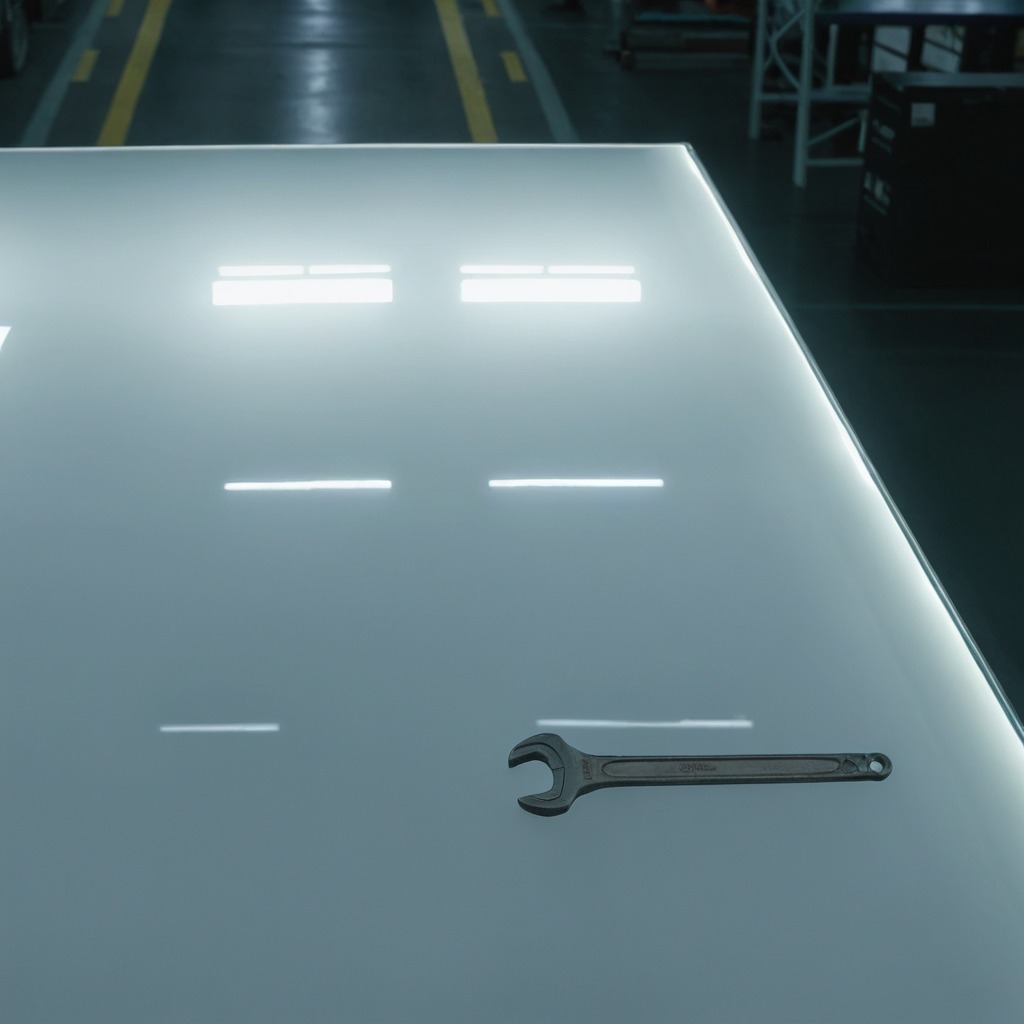
A wrench is lying on the table in the ship maintenance bay.